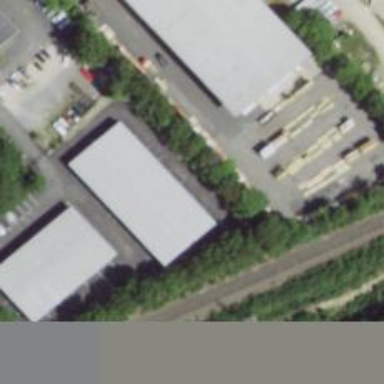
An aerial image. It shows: Warehouse.